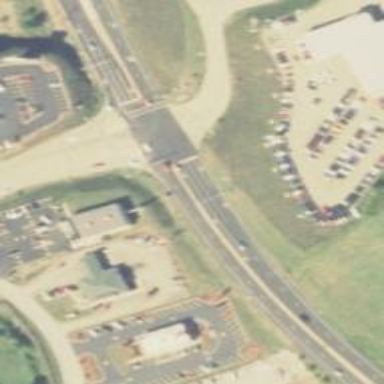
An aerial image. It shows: Trunk link highway.